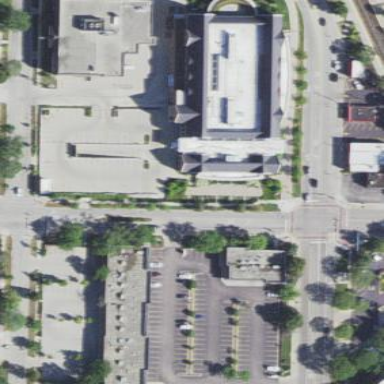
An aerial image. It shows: Public library building.